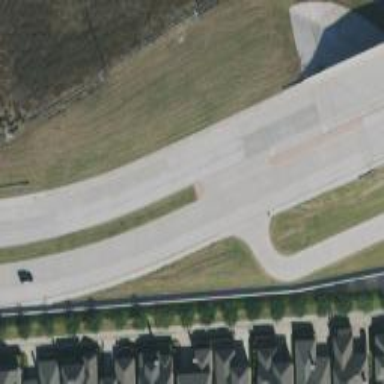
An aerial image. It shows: Secondary link road.